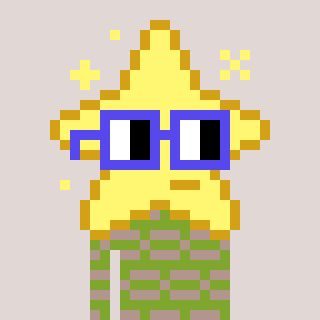
a pixel art character with square blue glasses, a star-shaped head and a slimegreen-colored body on a warm background